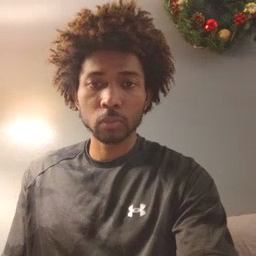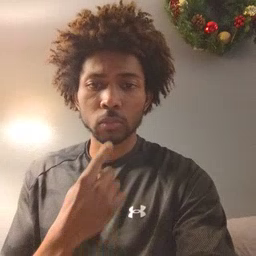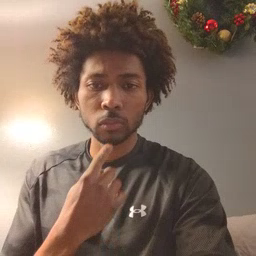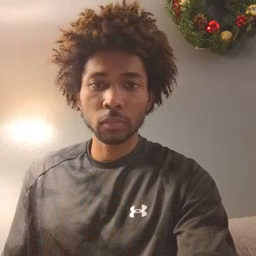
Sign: say